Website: ulta-beauty
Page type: customer-info-address
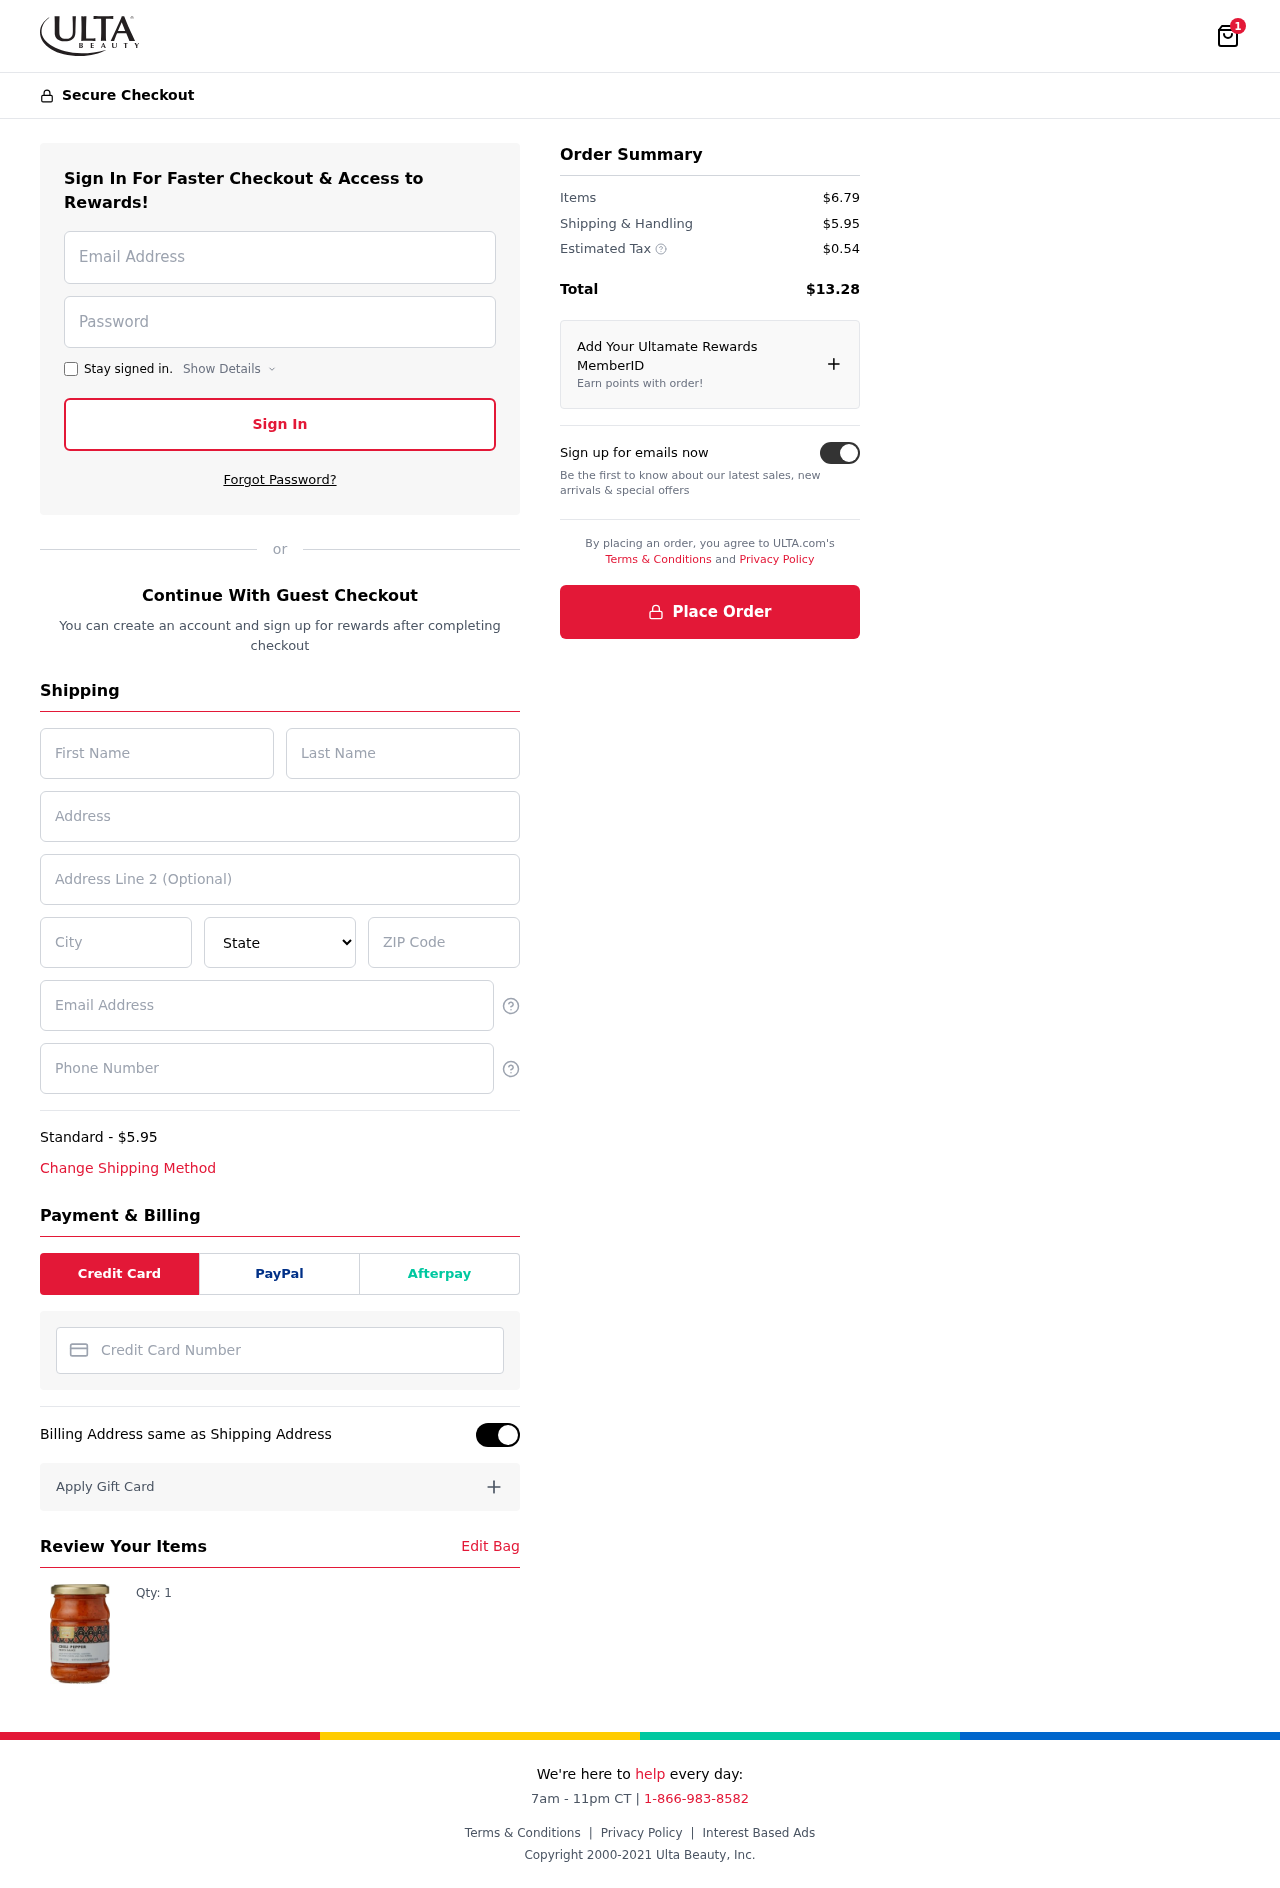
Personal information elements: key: PII_CARD_NUMBER
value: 5264 0767 0277 5834
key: PII_CITY
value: Weaverburgh
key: PII_EMAIL
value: jennifer_marquez@gmail.com
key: PII_FIRSTNAME
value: Jennifer
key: PII_LASTNAME
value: Marquez
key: PII_PHONE
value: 7835991416
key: PII_POSTCODE
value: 01610
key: PII_STATE
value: New Mexico
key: PII_STREET
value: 1413 Cox Mission
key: PII_STREET2
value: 4701 Juarez Mountain Suite 488
Product elements: key: PRODUCT1_QUANTITY
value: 1
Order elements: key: ORDER_NUM_ITEMS
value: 1
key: ORDER_SHIPPING_COST
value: $5.95
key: ORDER_ITEMS_TOTAL
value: $6.79
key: ORDER_SHIPPING_COST2
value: $5.95
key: ORDER_TAX
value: $0.54
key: ORDER_TOTAL
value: $13.28